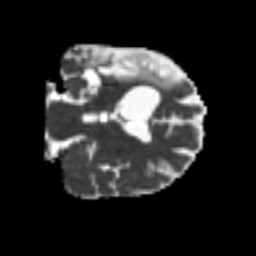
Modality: MD
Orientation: coronal
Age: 50
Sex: male
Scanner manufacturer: siemens
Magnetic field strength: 3 T
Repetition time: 4.987 s
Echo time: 0.0792 s